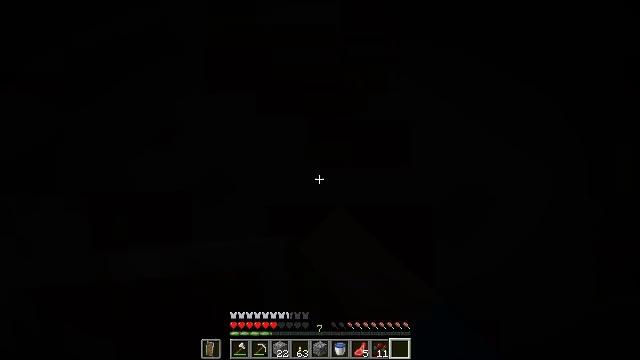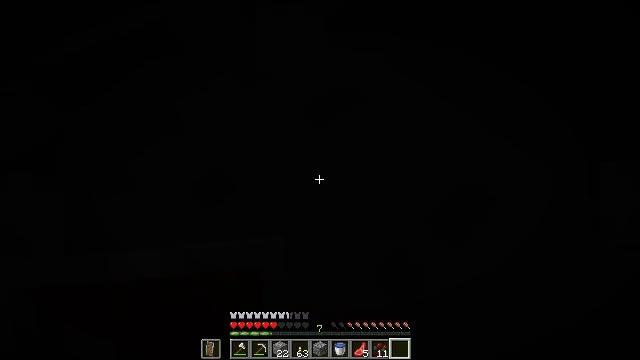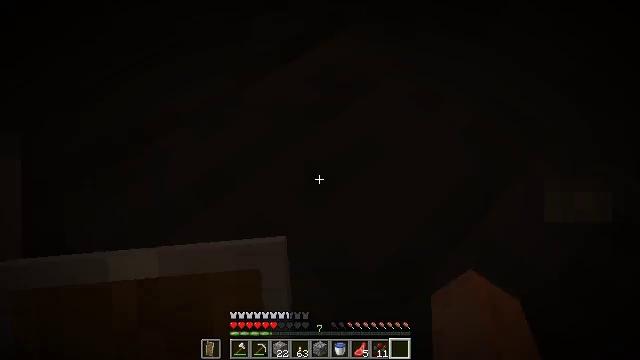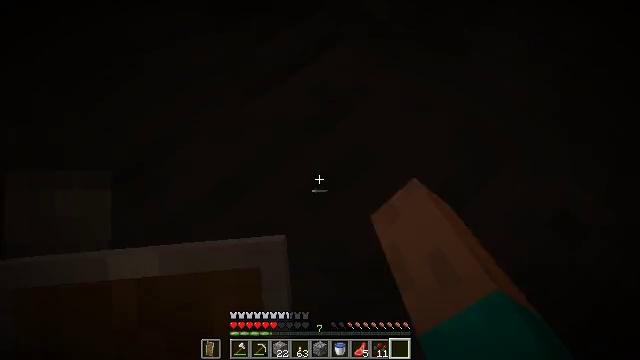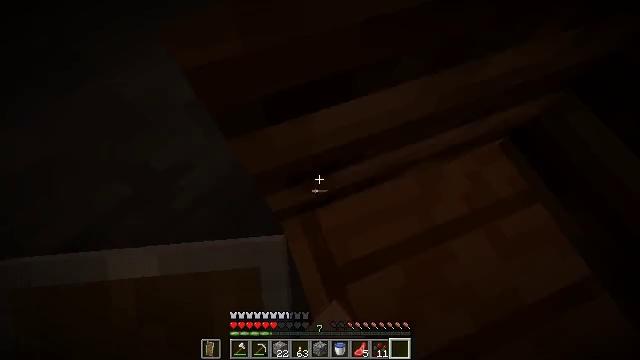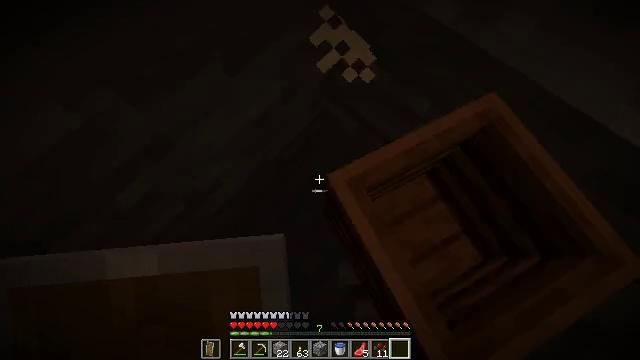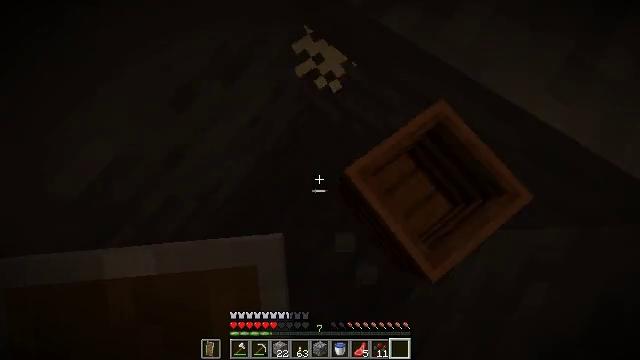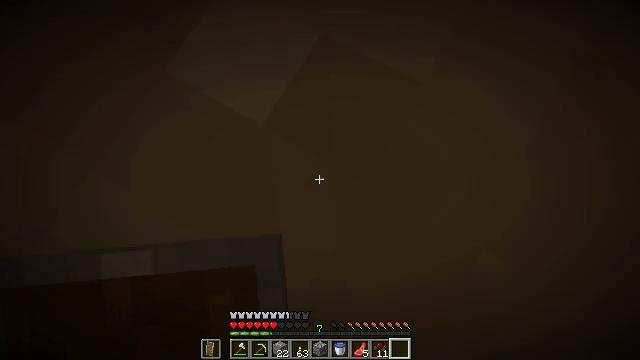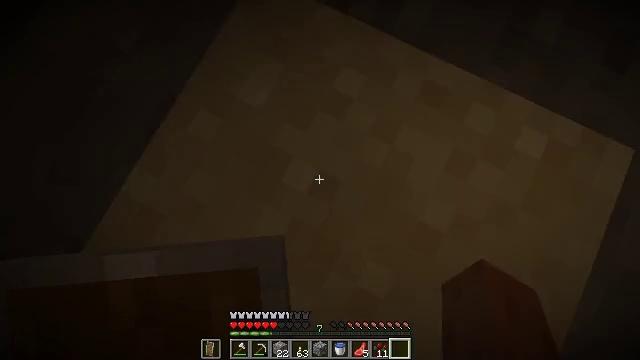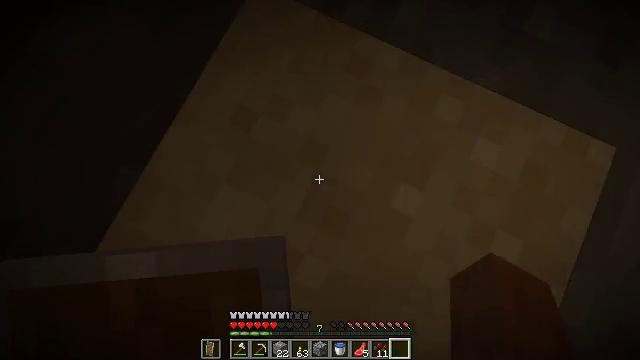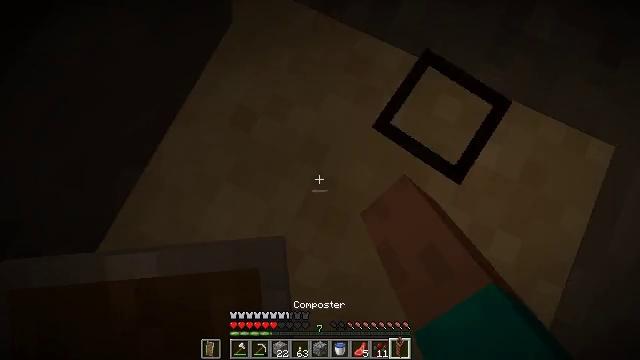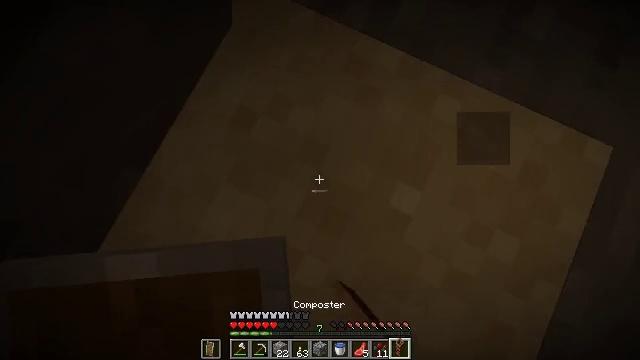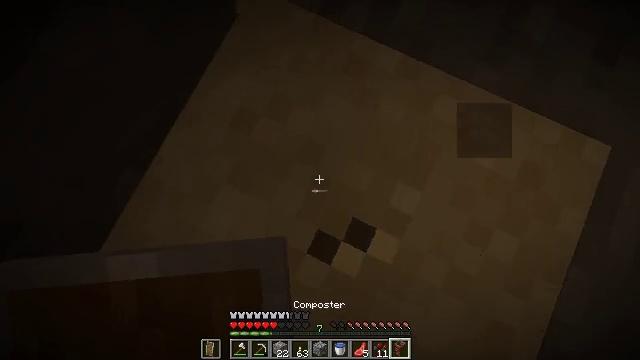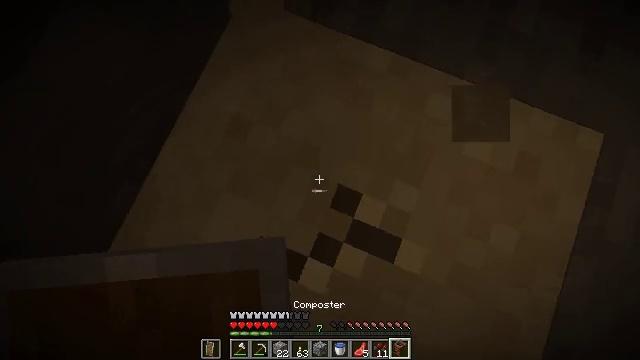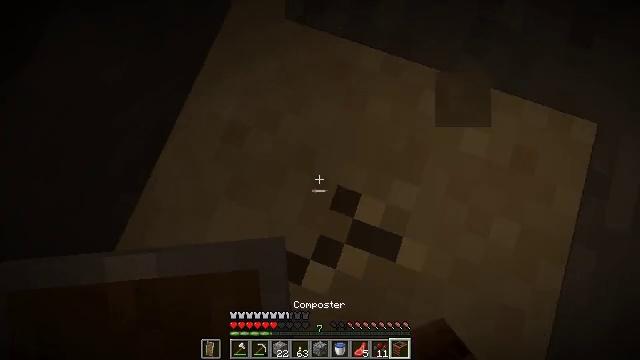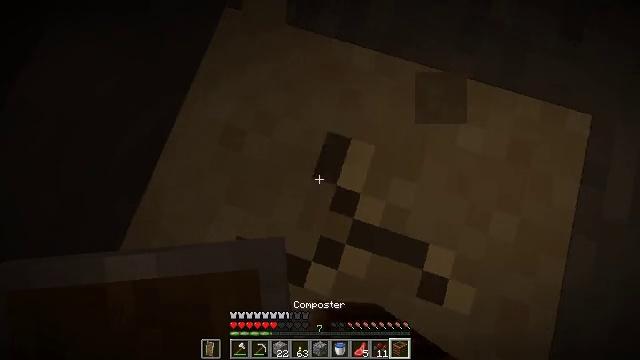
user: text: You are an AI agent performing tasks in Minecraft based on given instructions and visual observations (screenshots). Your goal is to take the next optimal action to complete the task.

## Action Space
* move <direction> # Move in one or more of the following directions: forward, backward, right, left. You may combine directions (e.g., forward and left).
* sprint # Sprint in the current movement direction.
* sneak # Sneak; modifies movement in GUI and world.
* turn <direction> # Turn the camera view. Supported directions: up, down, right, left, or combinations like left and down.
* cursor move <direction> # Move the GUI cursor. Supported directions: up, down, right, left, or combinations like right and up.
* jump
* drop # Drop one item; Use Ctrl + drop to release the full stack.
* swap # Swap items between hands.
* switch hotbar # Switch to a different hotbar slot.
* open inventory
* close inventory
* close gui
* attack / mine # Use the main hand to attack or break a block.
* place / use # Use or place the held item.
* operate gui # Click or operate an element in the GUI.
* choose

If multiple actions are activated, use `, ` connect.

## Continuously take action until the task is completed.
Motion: motion action
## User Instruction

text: Mine sand by the water.
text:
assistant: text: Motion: attack / mine
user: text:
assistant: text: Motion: attack / mine
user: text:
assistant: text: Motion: turn down, attack / mine
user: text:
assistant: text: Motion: turn right and down, attack / mine
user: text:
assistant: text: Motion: turn right and down, attack / mine
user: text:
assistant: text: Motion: turn right and down, attack / mine
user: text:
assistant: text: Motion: turn right and down, attack / mine
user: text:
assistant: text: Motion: turn right and down, attack / mine
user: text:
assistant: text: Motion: attack / mine
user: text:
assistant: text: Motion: attack / mine
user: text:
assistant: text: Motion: attack / mine
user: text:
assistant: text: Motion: attack / mine
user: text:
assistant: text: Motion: turn right, attack / mine
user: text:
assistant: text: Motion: turn right, attack / mine
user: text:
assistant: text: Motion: turn right, attack / mine
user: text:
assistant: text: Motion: attack / mine, switch to hotbar 2
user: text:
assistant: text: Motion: attack / mine, switch to hotbar 2
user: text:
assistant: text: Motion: attack / mine, switch to hotbar 2
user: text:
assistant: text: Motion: attack / mine
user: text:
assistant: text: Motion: attack / mine
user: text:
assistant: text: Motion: attack / mine
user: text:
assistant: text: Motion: attack / mine
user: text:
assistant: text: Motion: attack / mine
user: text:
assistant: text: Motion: attack / mine
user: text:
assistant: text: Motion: attack / mine
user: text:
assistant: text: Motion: attack / mine
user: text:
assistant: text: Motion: attack / mine
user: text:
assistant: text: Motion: attack / mine
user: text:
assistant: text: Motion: attack / mine
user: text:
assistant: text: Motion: attack / mine